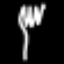
Label: fork